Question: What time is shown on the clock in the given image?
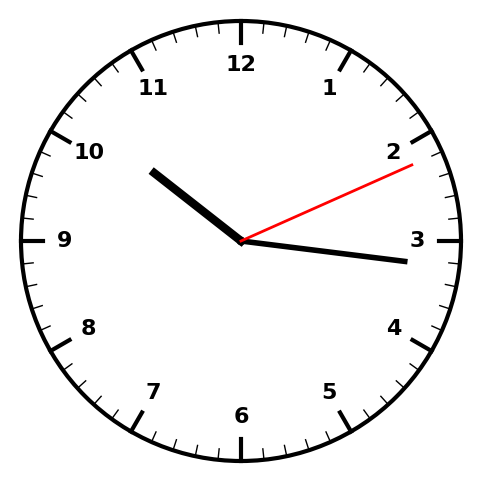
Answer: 10:16:11